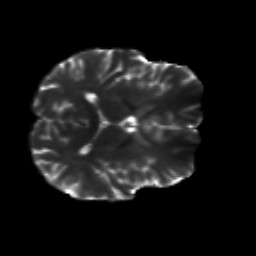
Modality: T2w
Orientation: axial
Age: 26
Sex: male
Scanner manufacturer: siemens
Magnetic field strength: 3 T
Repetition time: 8.8 s
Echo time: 0.085 s